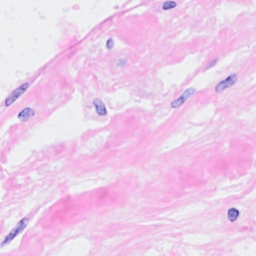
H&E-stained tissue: Breast